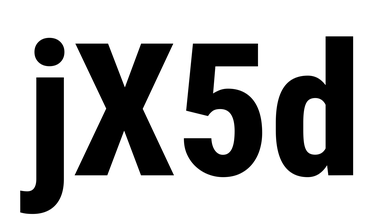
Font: Roboto_Condensed_ExtraBold